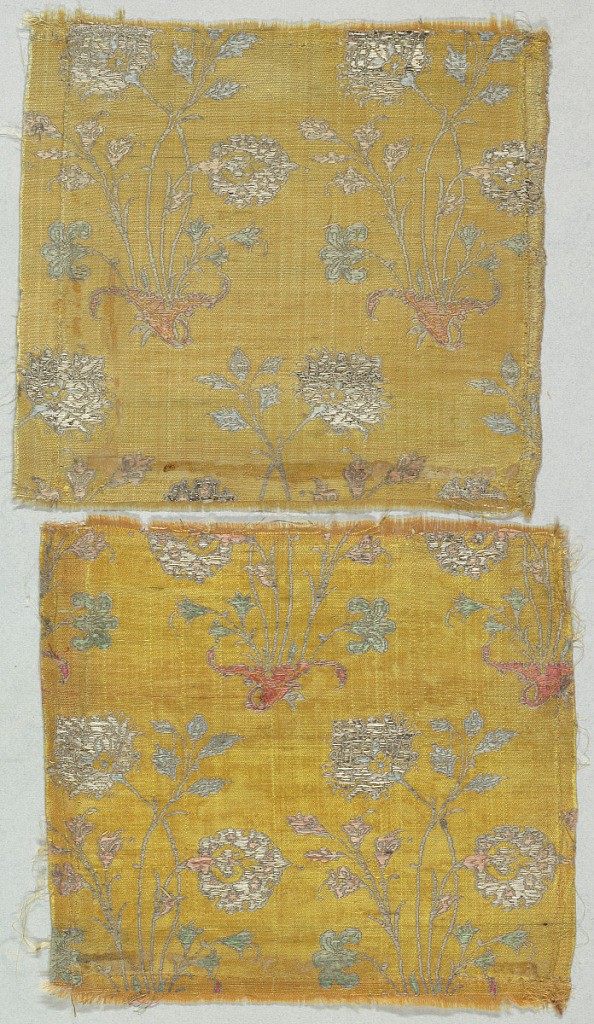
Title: Fragment
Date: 19th century
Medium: silk, metallic Technique: woven
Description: Yellow ground with repeat of ornamental flowers on slender stems growing in shell-shaped vessel. Repeat in green, blue, rose, and gray silk extra weft and silver metallic brocade.